Field crop: maize
Growth stage: 1
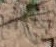
Species: salsola